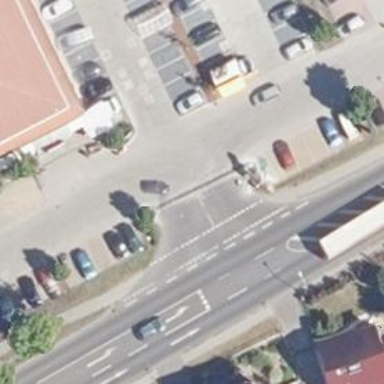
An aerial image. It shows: Parking aisle designated as service road.